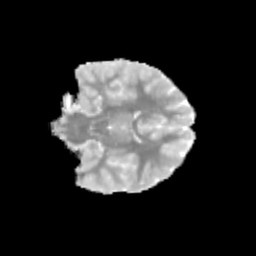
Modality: MD
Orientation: coronal
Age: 10
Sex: male
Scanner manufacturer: siemens
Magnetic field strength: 3 T
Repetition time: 3.8 s
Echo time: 0.07 s